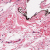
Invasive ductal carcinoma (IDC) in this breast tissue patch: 0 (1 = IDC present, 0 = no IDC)